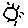
Label: sun